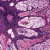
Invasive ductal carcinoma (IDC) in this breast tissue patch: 0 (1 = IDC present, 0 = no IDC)